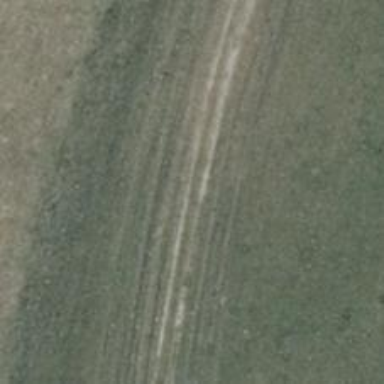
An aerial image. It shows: Track with grass surface. The track type is grade3.